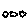
Label: cloud